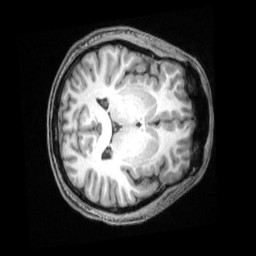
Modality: T1w
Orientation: axial
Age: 25
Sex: male
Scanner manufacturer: siemens
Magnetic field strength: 3 T
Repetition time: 2 s
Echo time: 0.00339 s